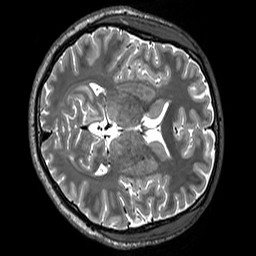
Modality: T2w
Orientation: axial
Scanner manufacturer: siemens
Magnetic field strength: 3 T
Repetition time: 3.2 s
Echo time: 0.406 s